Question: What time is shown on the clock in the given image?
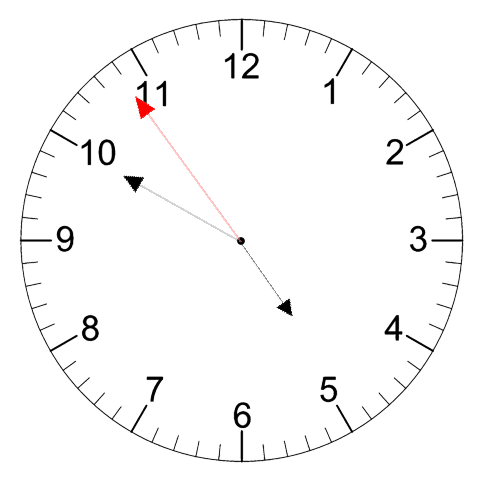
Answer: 04:49:54